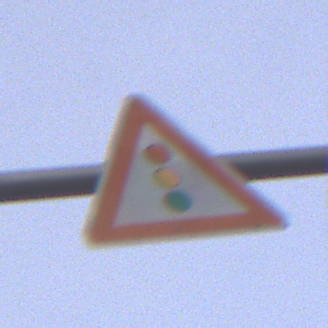
Verkehrszeichen: Lichtzeichenanlage
Umgebung: Outdoor, Urban
Tageszeit: MorningAfternoon
Wetter: PartlyCloudy
Licht: Natural
Jahreszeit: NotSpecified
Kontrast: LowContrast